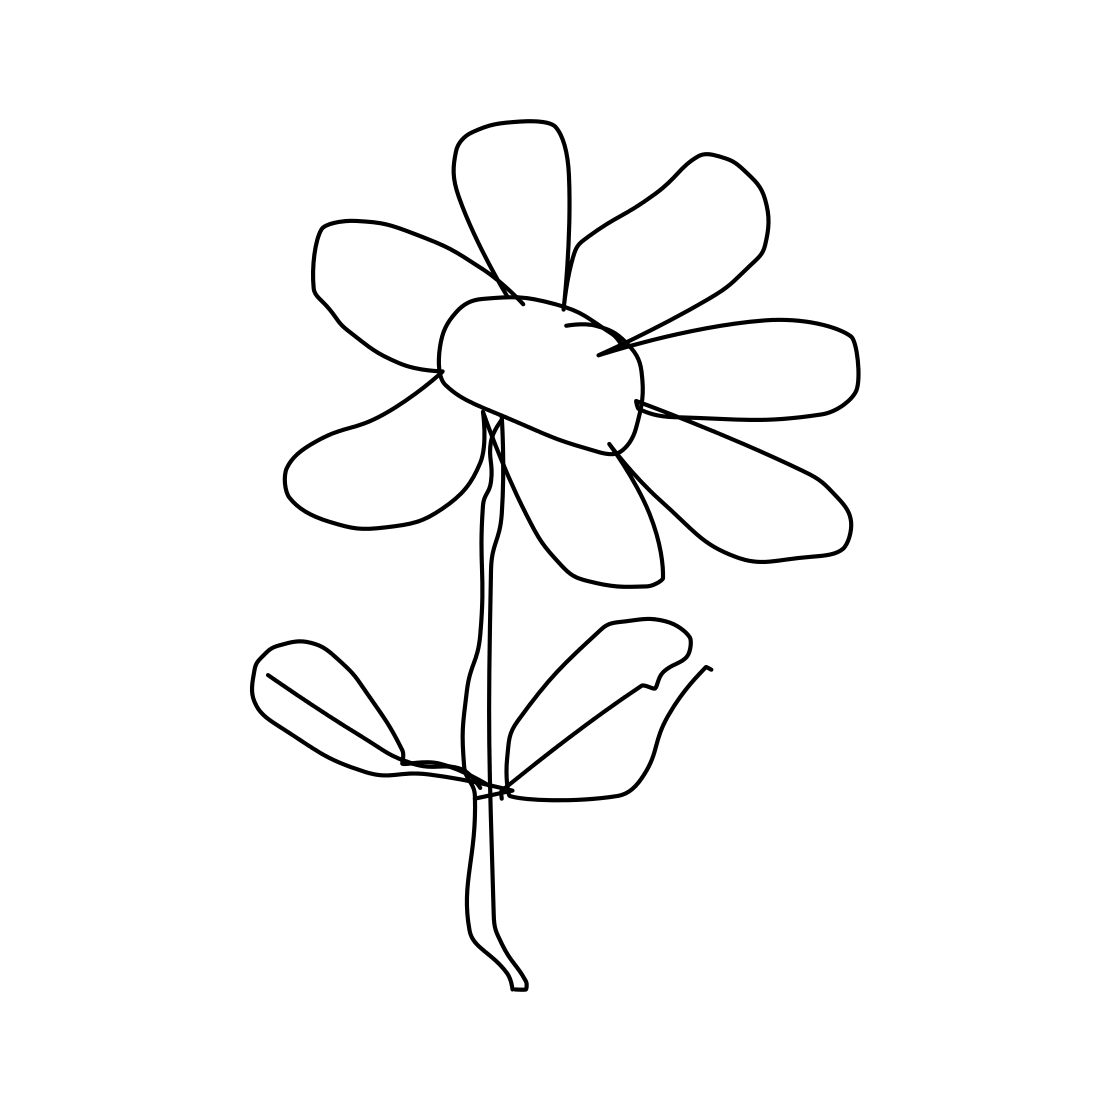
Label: flower with stem